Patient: sex F, age 31
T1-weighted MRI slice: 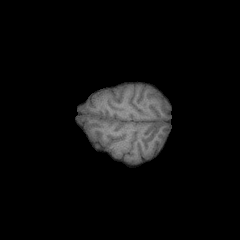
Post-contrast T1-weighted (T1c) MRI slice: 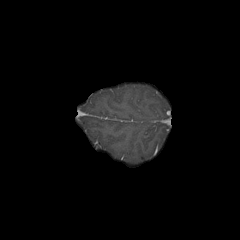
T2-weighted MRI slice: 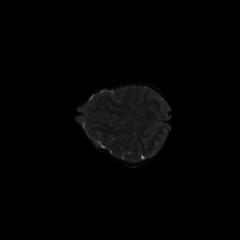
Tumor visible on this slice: no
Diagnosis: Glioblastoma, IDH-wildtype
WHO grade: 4